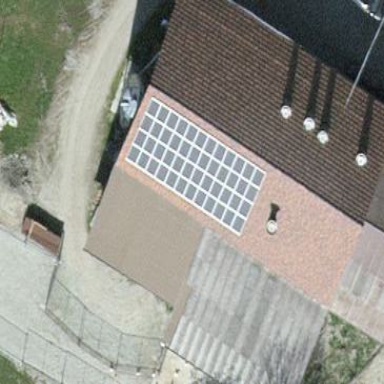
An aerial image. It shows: Small solar photovoltaic panel used as generator to produce electricity.